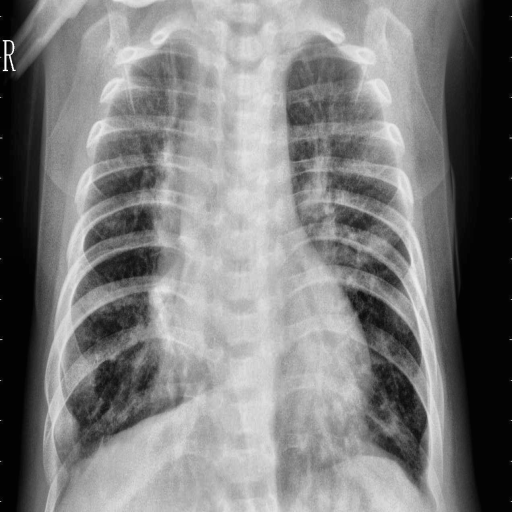
Finding: PNEUMONIA